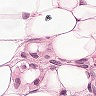
Metastatic tissue present: yes